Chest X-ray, AP view. Patient: 40 years old, sex M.
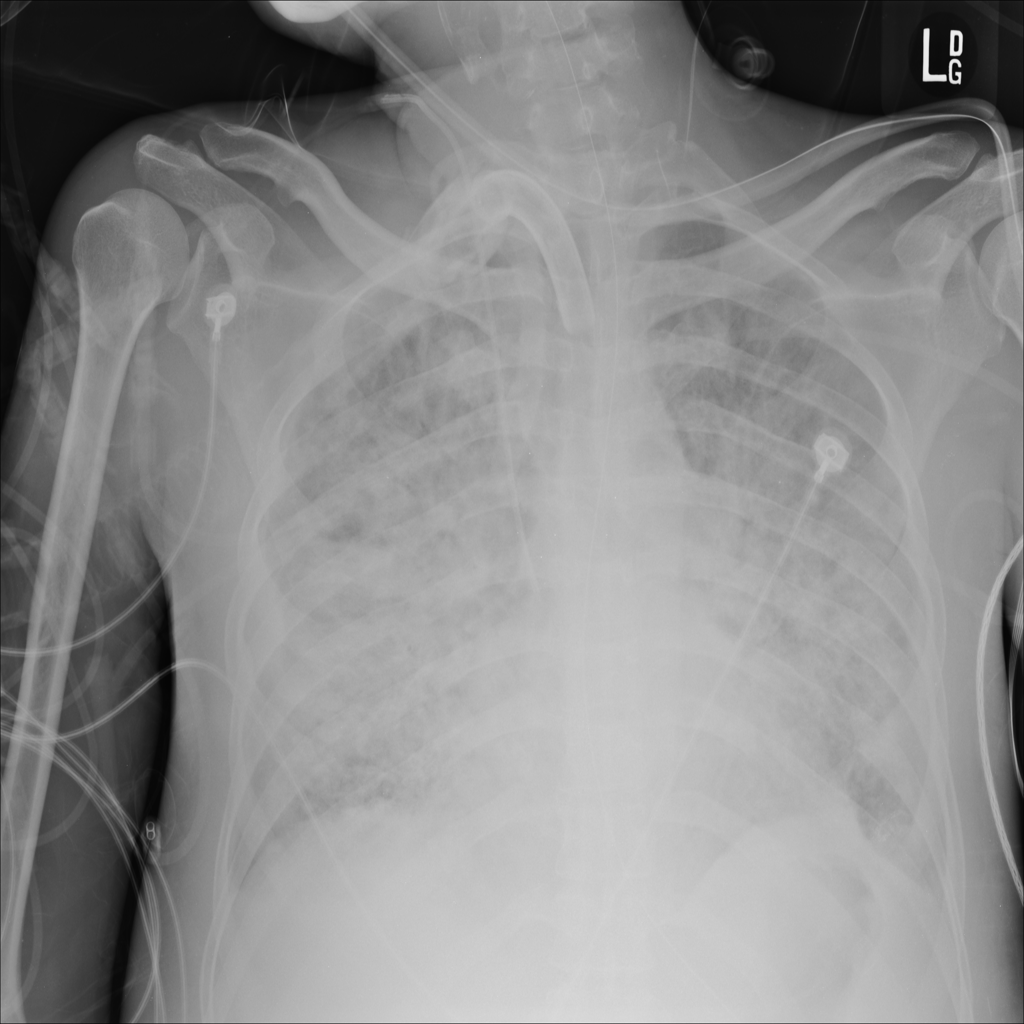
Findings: No Finding